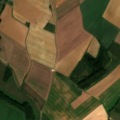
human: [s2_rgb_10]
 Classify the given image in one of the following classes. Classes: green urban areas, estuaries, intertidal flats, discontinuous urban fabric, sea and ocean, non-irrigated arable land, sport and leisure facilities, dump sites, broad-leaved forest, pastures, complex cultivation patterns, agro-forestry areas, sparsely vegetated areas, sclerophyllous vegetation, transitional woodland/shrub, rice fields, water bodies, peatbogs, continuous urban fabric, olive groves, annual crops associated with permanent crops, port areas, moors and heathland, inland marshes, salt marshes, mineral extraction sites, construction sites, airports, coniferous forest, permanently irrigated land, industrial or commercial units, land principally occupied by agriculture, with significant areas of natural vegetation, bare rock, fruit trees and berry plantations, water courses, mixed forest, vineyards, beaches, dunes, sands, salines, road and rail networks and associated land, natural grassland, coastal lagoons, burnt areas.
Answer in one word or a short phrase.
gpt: discontinuous urban fabric, non-irrigated arable land, land principally occupied by agriculture, with significant areas of natural vegetation